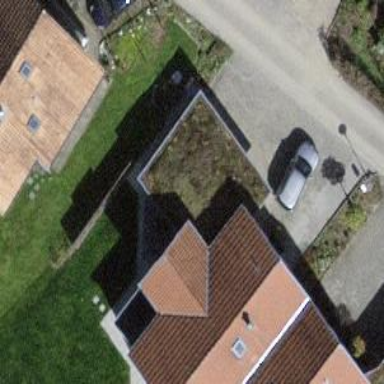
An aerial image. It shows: Garage building.